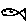
Label: fish